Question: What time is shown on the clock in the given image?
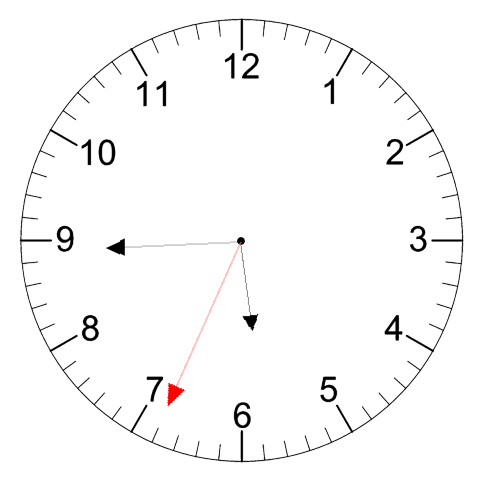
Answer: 05:44:34